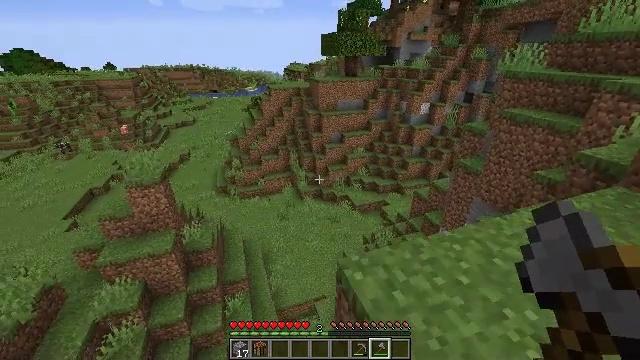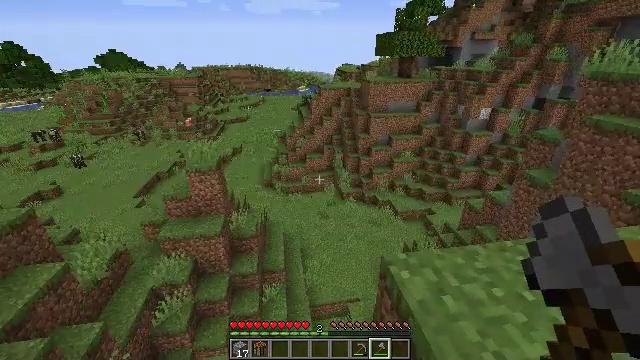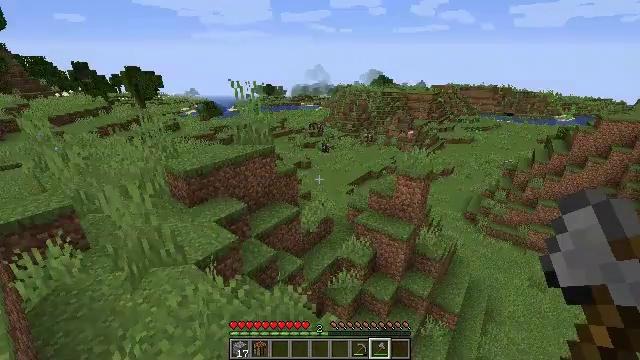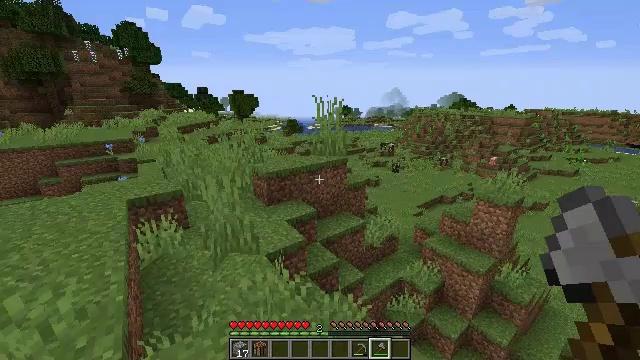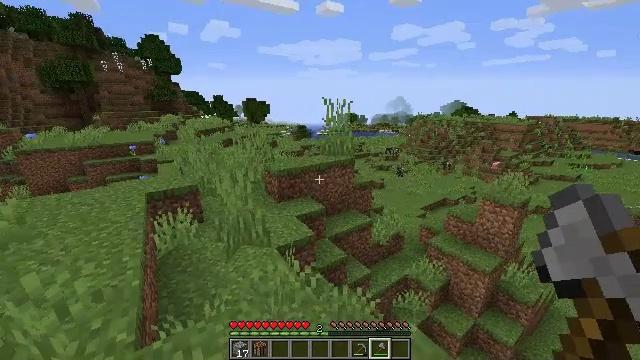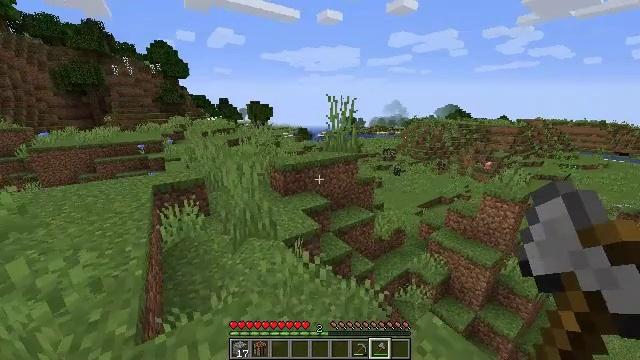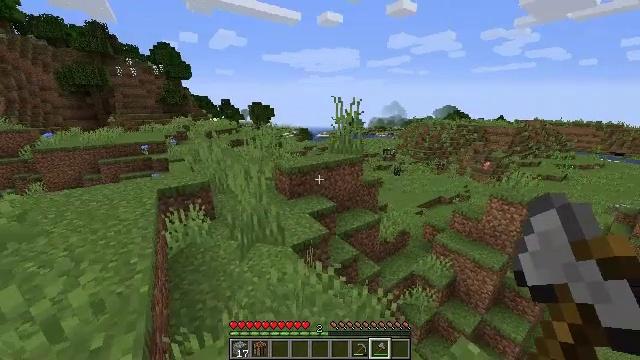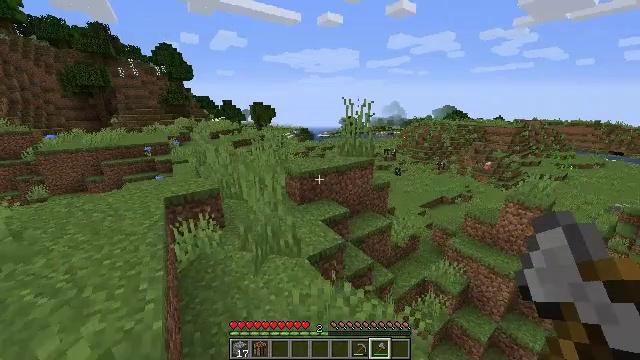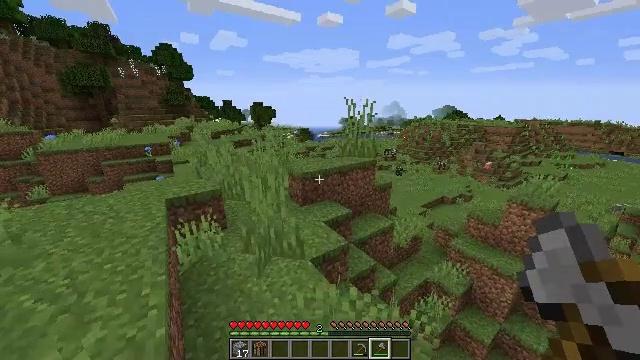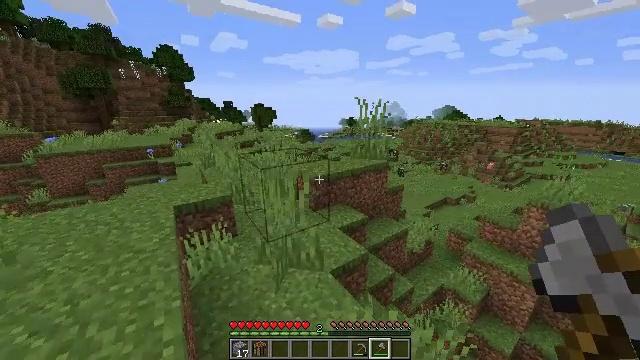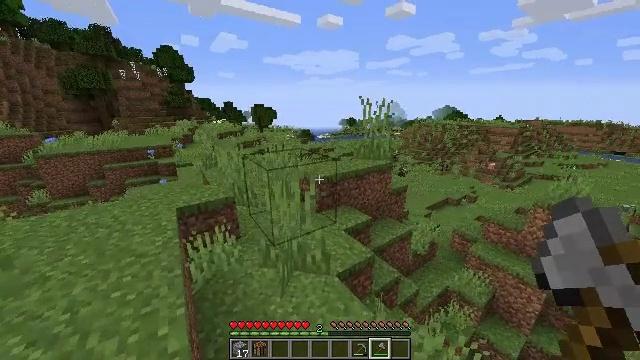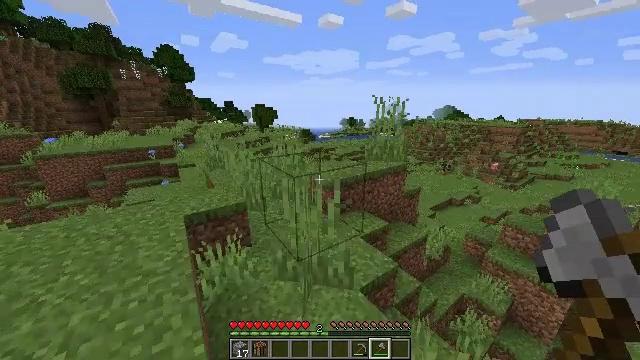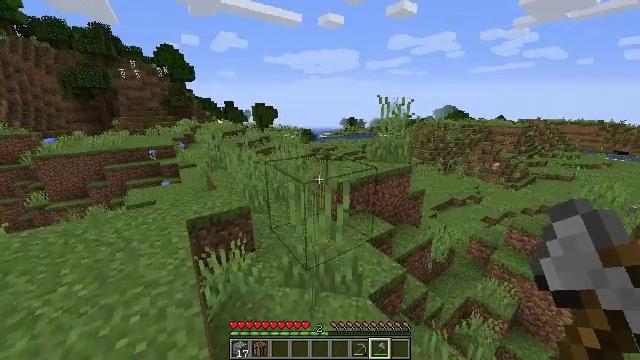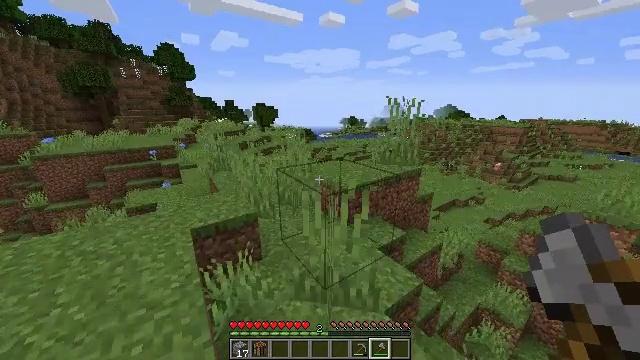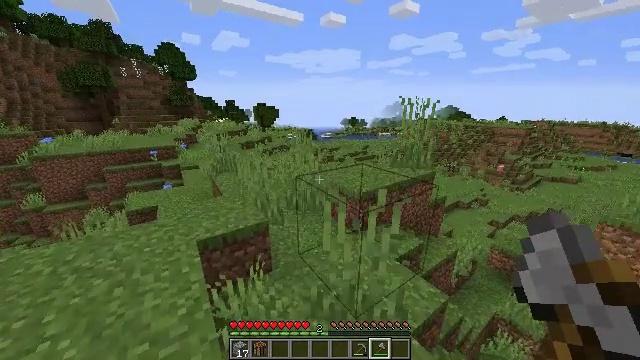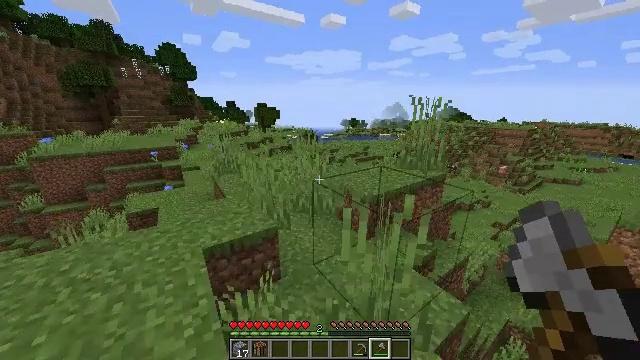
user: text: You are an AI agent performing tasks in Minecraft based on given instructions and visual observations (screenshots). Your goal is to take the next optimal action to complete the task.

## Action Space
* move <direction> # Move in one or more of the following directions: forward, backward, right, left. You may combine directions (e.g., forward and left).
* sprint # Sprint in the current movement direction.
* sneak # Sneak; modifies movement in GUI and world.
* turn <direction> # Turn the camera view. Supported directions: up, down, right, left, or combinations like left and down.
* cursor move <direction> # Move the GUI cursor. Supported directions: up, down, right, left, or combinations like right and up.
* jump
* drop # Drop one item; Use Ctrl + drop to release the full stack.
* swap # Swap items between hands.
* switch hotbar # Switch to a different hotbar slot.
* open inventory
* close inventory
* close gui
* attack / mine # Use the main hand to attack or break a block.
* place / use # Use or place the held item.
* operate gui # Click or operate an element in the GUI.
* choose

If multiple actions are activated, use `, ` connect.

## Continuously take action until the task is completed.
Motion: motion action
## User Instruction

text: Break the pink tulip to gather it.
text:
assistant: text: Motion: move left, turn left
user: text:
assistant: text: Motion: move forward and move left, sprint, turn left and up
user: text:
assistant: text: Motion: move forward and move left, sprint, turn left and up
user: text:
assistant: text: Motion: move forward and move left, sprint, turn left
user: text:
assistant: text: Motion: move forward and move left, sprint
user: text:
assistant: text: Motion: move forward and move left, sprint
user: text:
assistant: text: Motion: move forward and move left, sprint
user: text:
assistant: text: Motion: move forward and move left, sprint
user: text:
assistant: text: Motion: move forward and move left, sprint
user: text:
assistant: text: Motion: move forward and move left, sprint
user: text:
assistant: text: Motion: move forward and move left, sprint
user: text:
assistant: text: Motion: move forward and move left, sprint
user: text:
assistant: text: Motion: move forward and move left, sprint
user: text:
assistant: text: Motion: move forward and move left, sprint
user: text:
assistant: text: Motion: move forward and move left, sprint
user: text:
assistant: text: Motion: move forward and move left, sprint
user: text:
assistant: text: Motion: move forward and move left, sprint
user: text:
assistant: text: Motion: move forward and move left, sprint
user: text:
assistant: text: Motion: move forward and move left, sprint
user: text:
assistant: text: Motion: move forward and move left, sprint, turn right and down
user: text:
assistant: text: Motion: move forward and move left, sprint, turn right and down
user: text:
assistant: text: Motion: move forward, sprint, turn right and down
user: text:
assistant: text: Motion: move forward, sprint, turn right and down
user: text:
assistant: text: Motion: move forward, sprint, turn right and down
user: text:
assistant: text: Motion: move forward, sprint, turn right and down, jump
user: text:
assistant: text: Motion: move forward, sprint, turn right, jump
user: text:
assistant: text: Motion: move forward, sprint, jump
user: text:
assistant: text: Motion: move forward, sprint, jump
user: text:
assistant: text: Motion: move forward and move right, sprint, jump
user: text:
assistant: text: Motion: move forward and move right, sprint